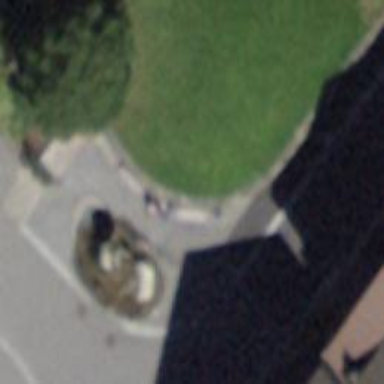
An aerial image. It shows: Bench.